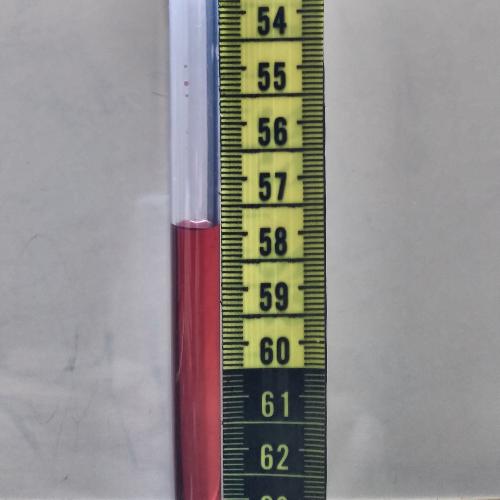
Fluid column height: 57.9 cm